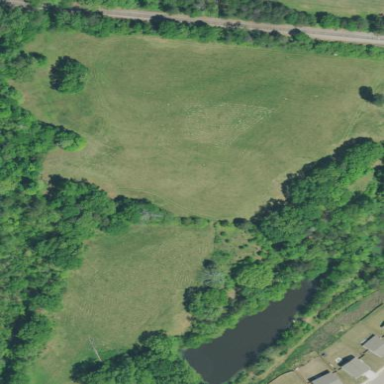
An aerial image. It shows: Area covered with grass.